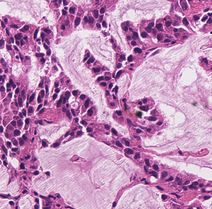
Tumor epithelial tissue: yes
Tumor-associated stroma tissue: no
Normal tissue: no